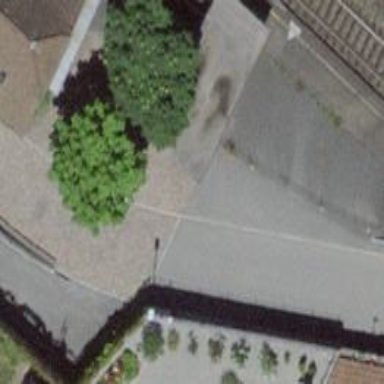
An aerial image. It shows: Footway tunnel with asphalt surface.